Question: How to align text to the left of another text that is right-aligned?
Must be two distinct elements texts (one for numbers and one for 'R$') because each will have a different style (like image below)

To facilitate the example, made a small code in JSBin
<URL>
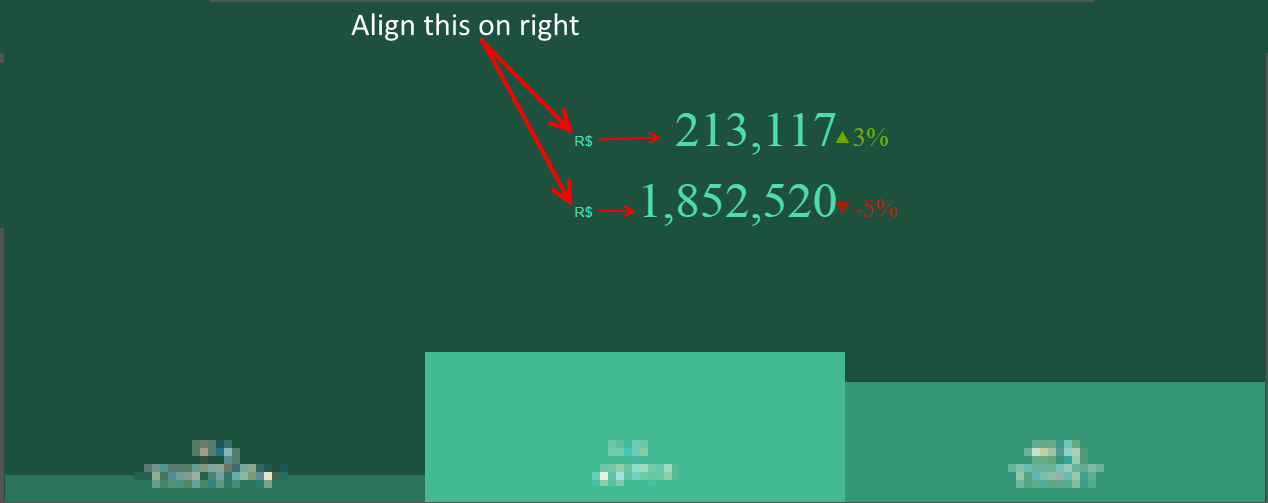
Answer: So that it is next to each value you mean? I.e. like this
'''
text = summary.append "text"
.attr "text-anchor": "end", x: 250
text.append "tspan"
.text "R$ "
.attr "class": "summary-currency"
text.append "tspan"
.text (d) -> d3.format(',.0f') d
.attr "class": "summary-value"
'''